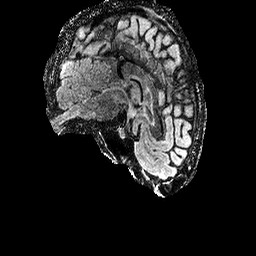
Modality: FLAIR
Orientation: sagittal
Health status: ill
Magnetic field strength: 3 T